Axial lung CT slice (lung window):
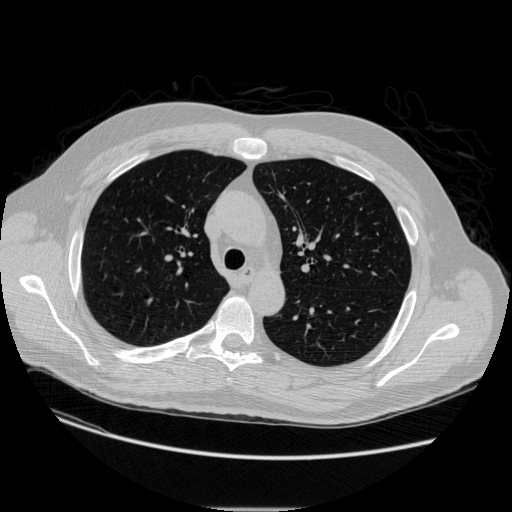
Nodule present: no